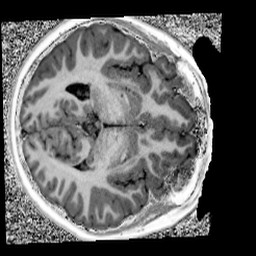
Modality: UNIT1
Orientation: axial
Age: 9
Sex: male
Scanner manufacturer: siemens
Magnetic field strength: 3 T
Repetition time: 4 s
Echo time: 0.00303 s